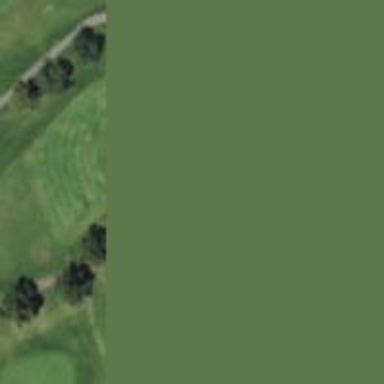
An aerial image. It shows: View of golf hole.